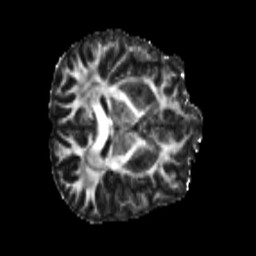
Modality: FA
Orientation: axial
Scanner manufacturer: siemens
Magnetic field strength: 3 T
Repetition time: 4 s
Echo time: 0.0594 s